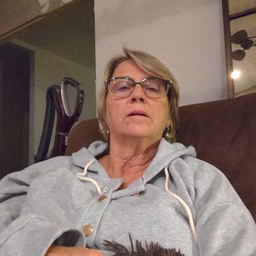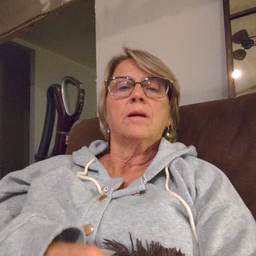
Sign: red